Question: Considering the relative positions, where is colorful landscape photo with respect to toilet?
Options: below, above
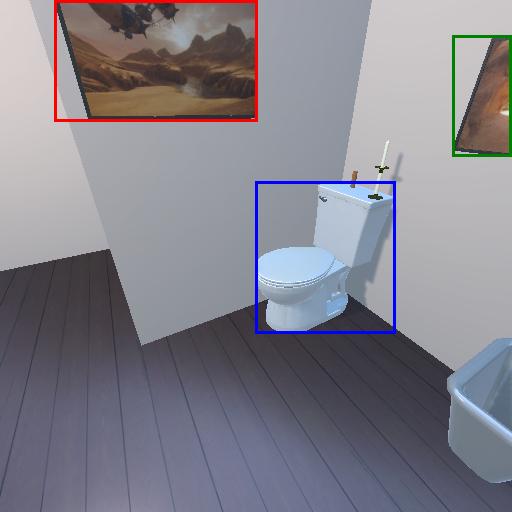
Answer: below